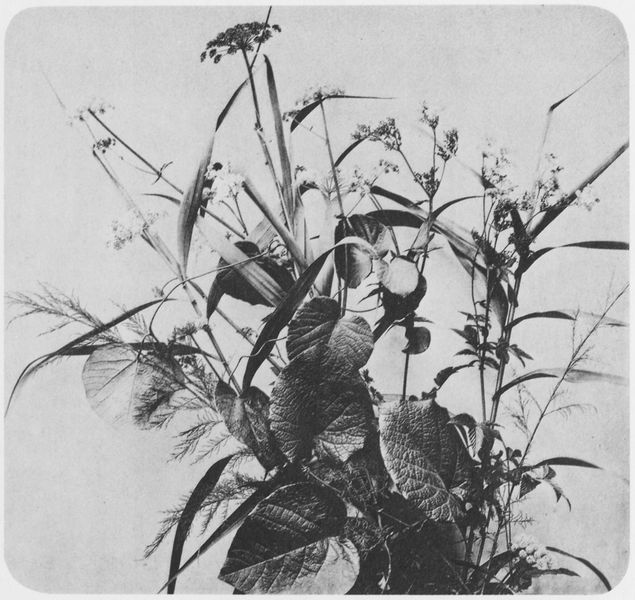
Titel: Blumen
Künstler: Adolphe Braun
Schlagwörter: blätter, laub, blume, blumen, grau, blüten, gras, bild, gräser, blatt, pflanze, pflanzen, formen, strauss, gesteck, gewächs, foto, fotografie, photographie, schwarz-weiss, kornblumen, dolde, grässer, samen, rispe, straus, gäser, runde ecken, herzförmig, böüten, blossfeld